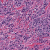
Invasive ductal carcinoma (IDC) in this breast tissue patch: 1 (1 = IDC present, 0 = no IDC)